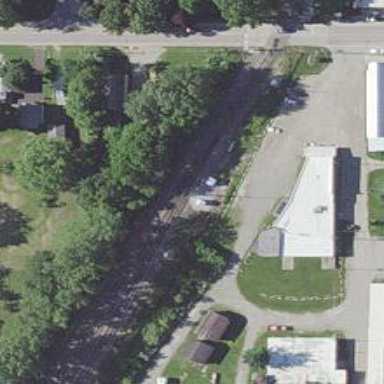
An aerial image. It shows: Railway spur junction.